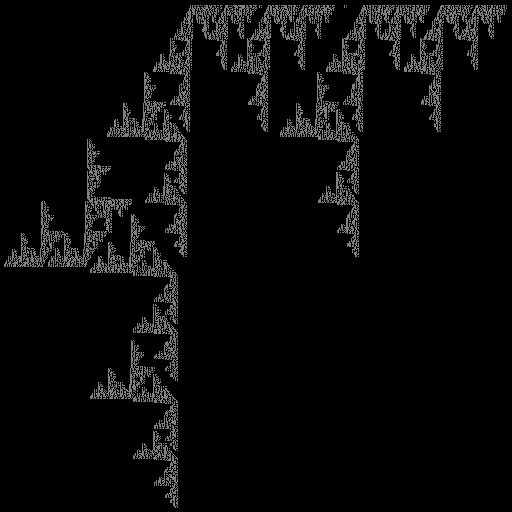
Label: binary